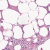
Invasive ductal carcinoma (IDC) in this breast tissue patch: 0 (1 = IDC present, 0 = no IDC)